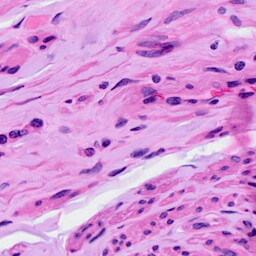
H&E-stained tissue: Ovarian